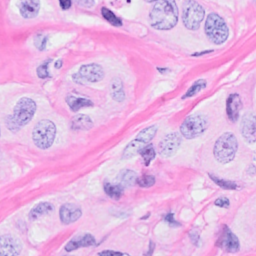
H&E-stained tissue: Breast